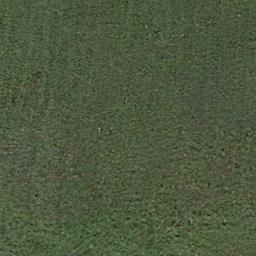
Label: meadow